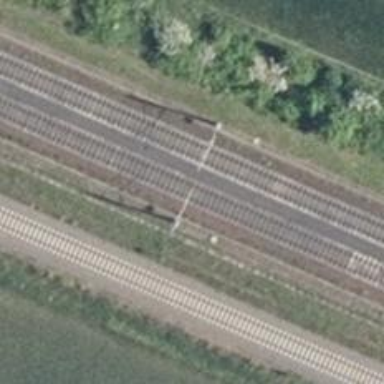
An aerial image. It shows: Milestone along the railway track with catenary mast.